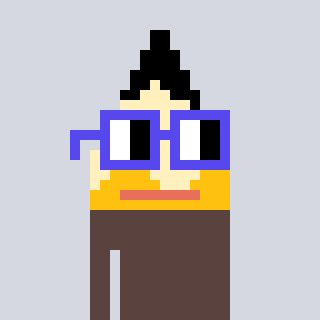
a pixel art character with square blue glasses, a pencil-shaped head and a darkbrown-colored body on a cool background